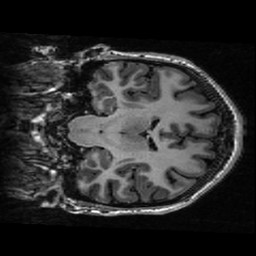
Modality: T1w
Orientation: coronal
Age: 20
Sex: female
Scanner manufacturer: ge
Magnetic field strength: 3 T
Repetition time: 0.01144 s
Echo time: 0.005012 s